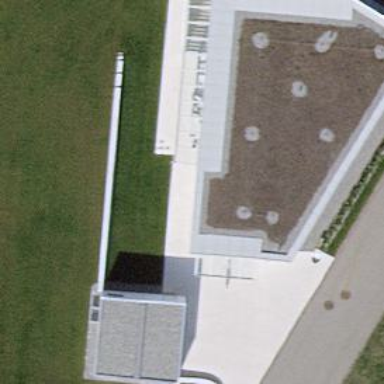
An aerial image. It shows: Detached building with flat roof.